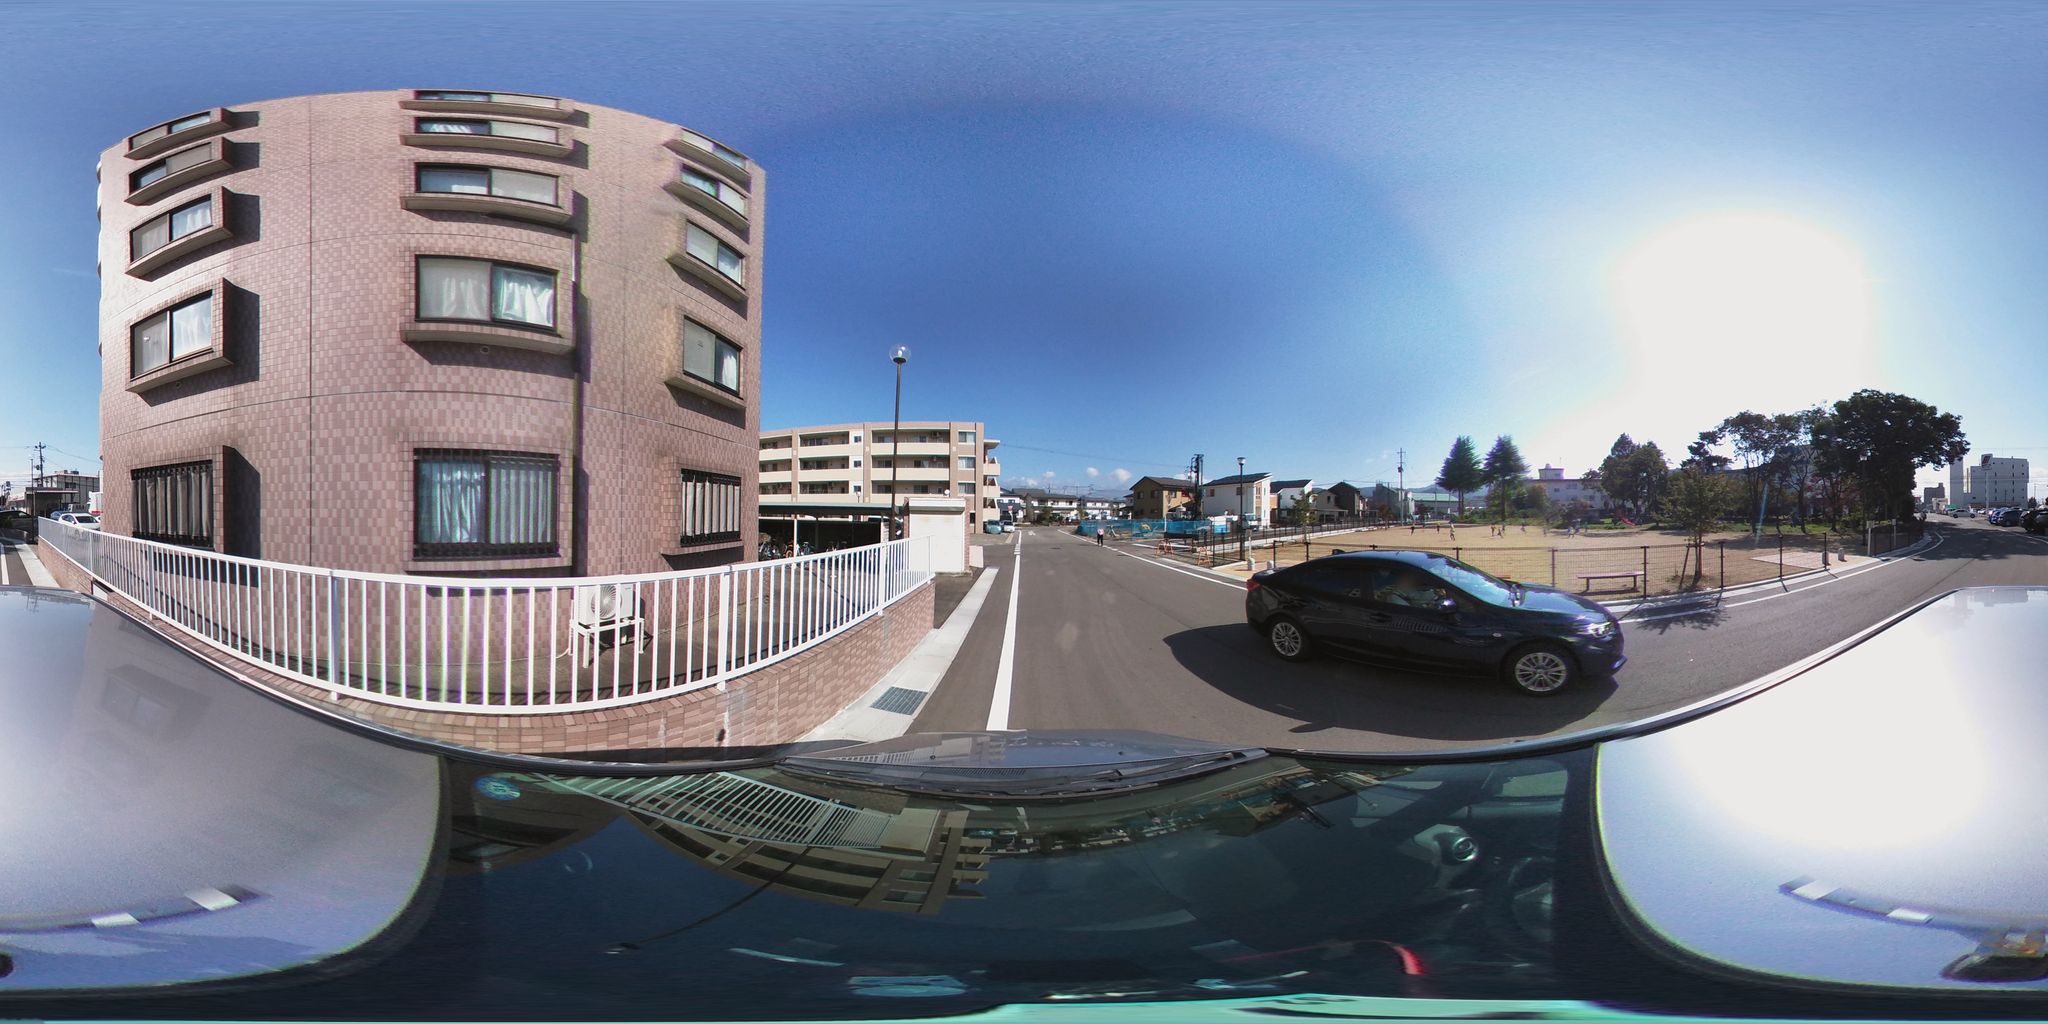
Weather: clear
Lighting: day
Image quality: good
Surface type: cycling surface
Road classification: residential, unclassified
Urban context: urban centre
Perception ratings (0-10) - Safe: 1.37, Lively: 1.98, Beautiful: 3.43, Boring: 4.61, Depressing: 2.35, Wealthy: 2.93